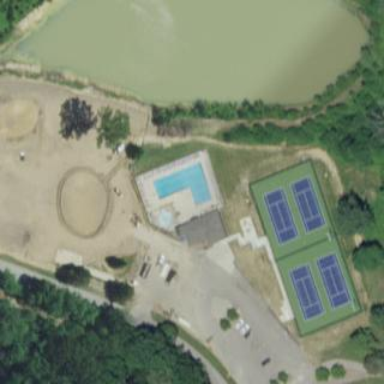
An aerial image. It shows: Sports centre focused on swimming activities.